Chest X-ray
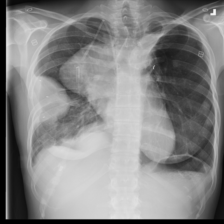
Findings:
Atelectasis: negative
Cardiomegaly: negative
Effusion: negative
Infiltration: negative
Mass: negative
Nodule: negative
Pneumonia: negative
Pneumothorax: negative
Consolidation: negative
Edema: negative
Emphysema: negative
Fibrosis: negative
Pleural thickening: negative
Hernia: negative